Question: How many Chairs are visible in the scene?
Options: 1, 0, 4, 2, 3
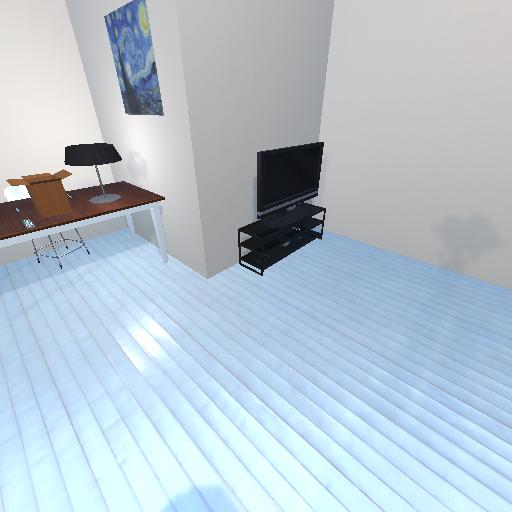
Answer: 1